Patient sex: M
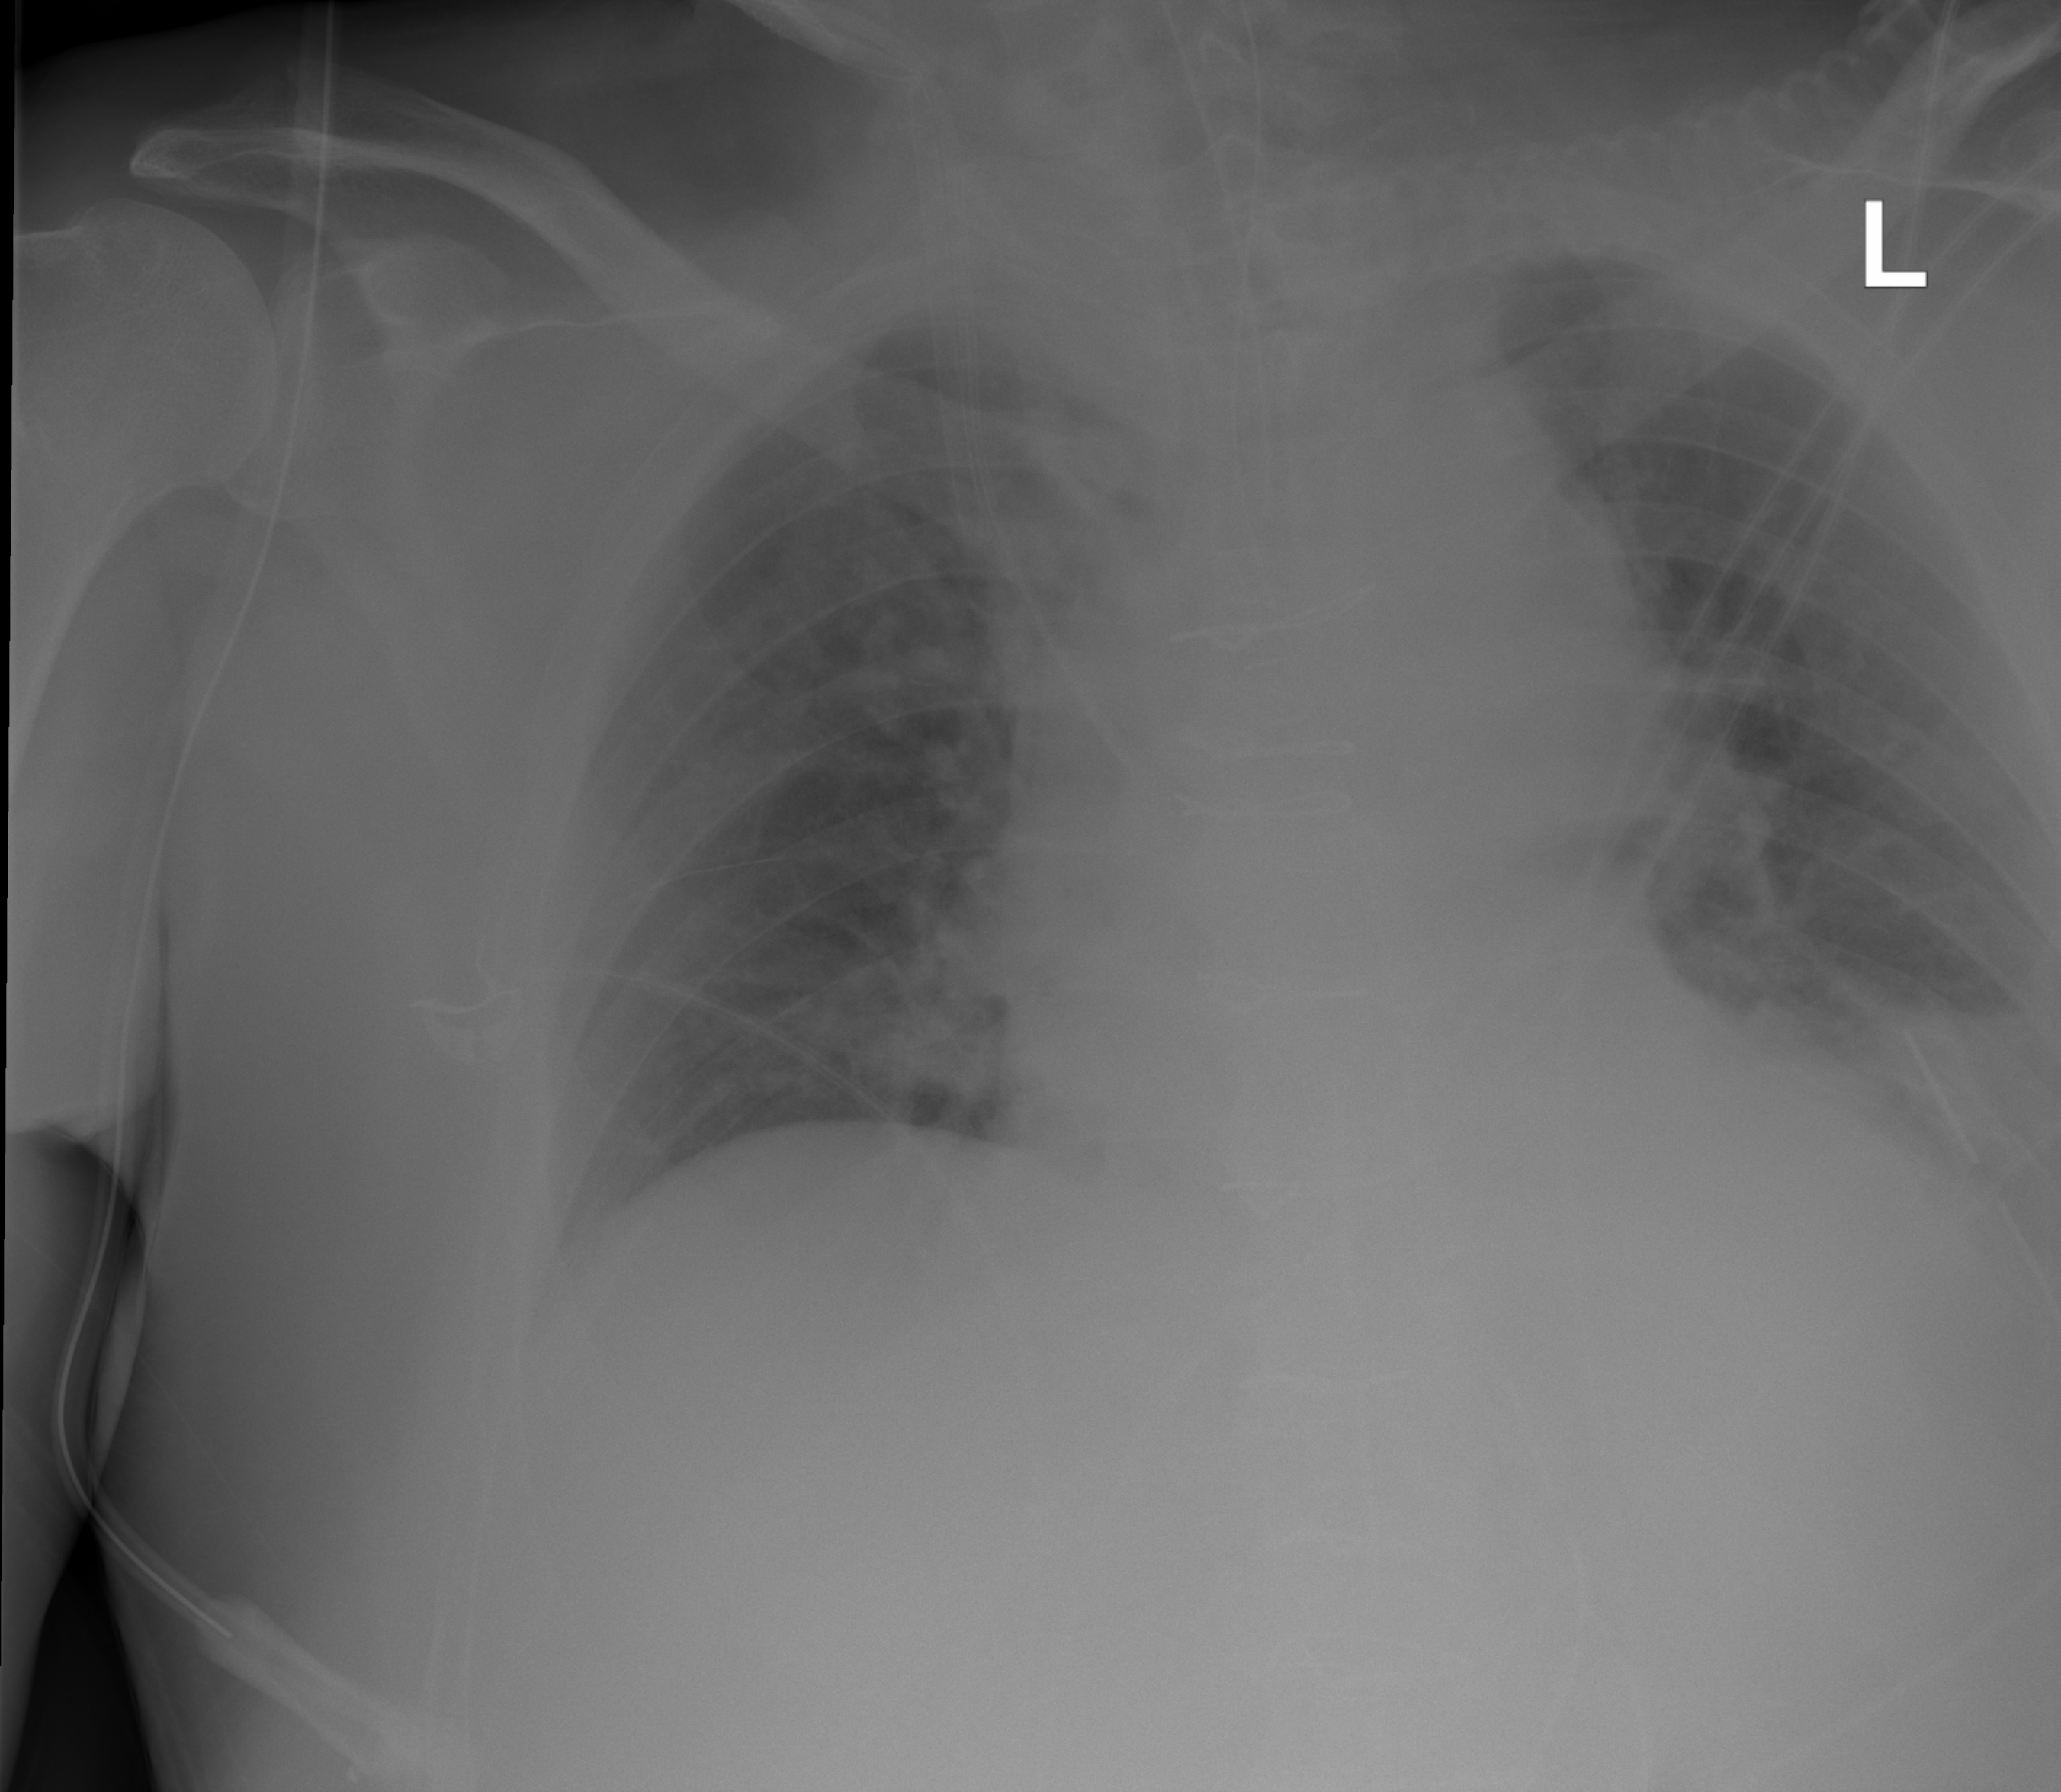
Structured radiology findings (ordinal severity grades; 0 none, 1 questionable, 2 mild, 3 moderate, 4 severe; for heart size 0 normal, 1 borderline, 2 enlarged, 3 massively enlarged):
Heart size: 0
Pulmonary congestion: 0
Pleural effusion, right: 0
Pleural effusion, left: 2
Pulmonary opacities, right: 0
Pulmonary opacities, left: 0
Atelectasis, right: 0
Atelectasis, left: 2